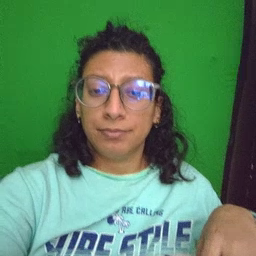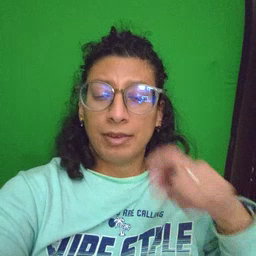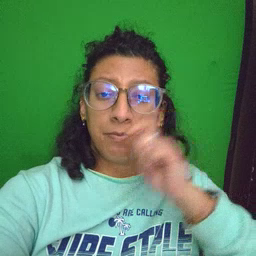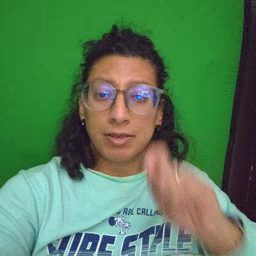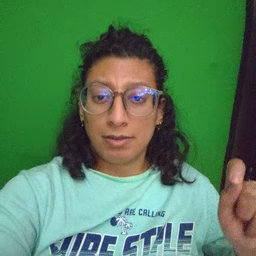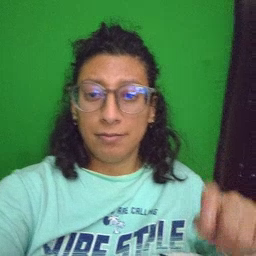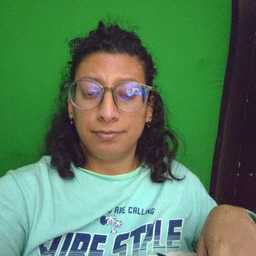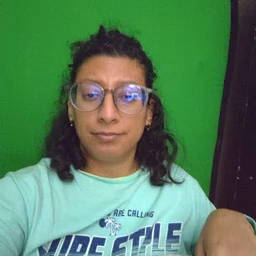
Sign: pencil